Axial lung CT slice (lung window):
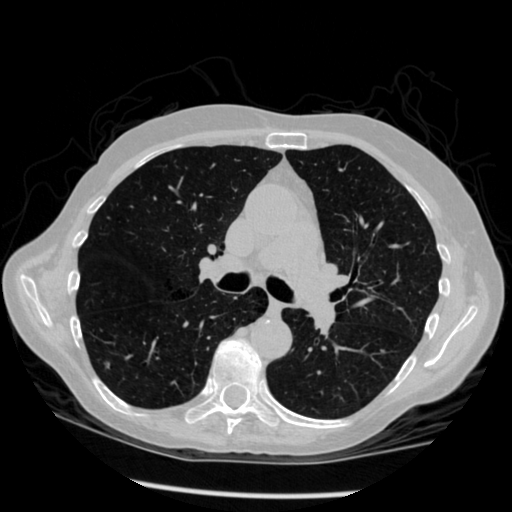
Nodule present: yes
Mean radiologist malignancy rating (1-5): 2.667